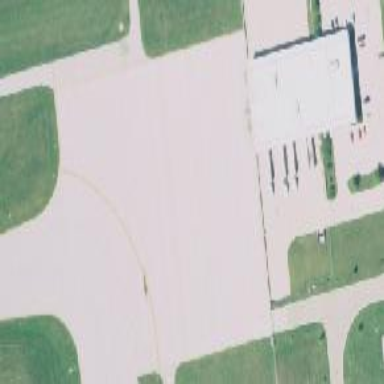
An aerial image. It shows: Apron at the airport.